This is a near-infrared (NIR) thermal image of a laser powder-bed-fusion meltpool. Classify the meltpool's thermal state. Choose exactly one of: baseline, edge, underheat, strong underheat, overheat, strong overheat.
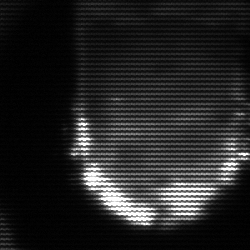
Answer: baseline